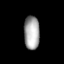
Tissue: lung
Cell type: Epithelial cells
Senescence score: 0.1961
Nuclear area (px): 510
Mean DAPI intensity: 166.386